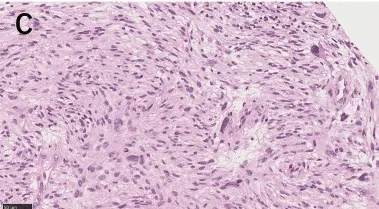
The needle core biopsies of the malignant peripheral nerve sheath tumor. (C) The tumor cells showed pleomorphism, and large pleomorphic cells were observed in some areas. (B-D; hematoxylin-eosinx400).
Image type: pathology (h&e)